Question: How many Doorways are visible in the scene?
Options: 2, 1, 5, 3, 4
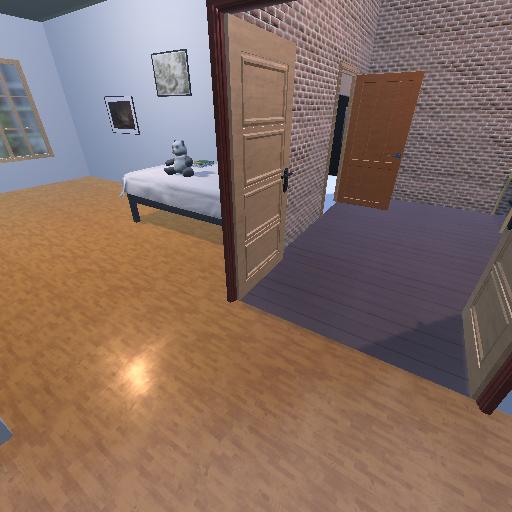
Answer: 2